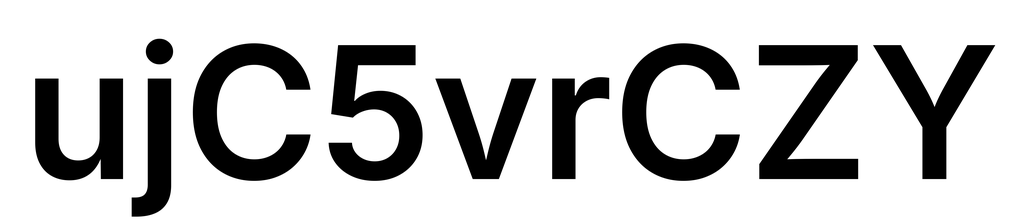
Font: Inter_SemiBold